Question: I am following a tutorial. And I am trying to draw a .bmp file to the screen. It builds with no errors but no image appears. according to the book, I should see the image pop up in random places. Below is my code. The author doesnt recommend this technique for drawing objects, he is just doing for demostration. In case your wondering.
The image is a 25x25 square red square.
'''
#include <windows.h>
#include <iostream>
#include <time.h>
using namespace std;
const string APPTITLE = "Game Loop";
HWND window;
HDC device;
bool gameover = false;
void DrawBitmap(char *filename, int x, int y)
{
//load the bitmap image
HBITMAP image = (HBITMAP)LoadImage(0,"c.bmp", IMAGE_BITMAP,0,0, LR_LOADFROMFILE);
BITMAP bm;
GetObject(image, sizeof(BITMAP), &bm);
HDC hdcImage = CreateCompatibleDC(device);
SelectObject(hdcImage,image);
BitBlt(
device,
x,y,
bm.bmWidth, bm.bmHeight,
hdcImage,
0,0,
SRCCOPY);
//deletec the device context and bitmap
DeleteDC(hdcImage);
DeleteObject((HBITMAP)image);
}
bool Game_Init()
{
srand(time(NULL));
return 1;
}
void Game_Run()
{
if(gameover == true) return;
RECT rect;
GetClientRect(window, &rect);
//draw bitmap at random location
int x = rand() % (rect.right - rect.left);
int y = rand() % (rect.bottom - rect.top);
DrawBitmap("c.bmp",x,y);
}
void Game_End()
{
//free the device
ReleaseDC(window,device);
}
LRESULT CALLBACK WinProc(HWND hWnd, UINT message, WPARAM WParam, LPARAM lparam)
{
switch(message)
{
case WM_DESTROY:
gameover = true;
PostQuitMessage(0);
break;
}
return DefWindowProc(hWnd, message, WParam, lparam);
}
ATOM MyRegisterClass(HINSTANCE hInstance)
{
//set the new windows properties
WNDCLASSEX wc;
wc.cbSize = sizeof(WNDCLASSEX);
wc.style = CS_HREDRAW | CS_VREDRAW;
wc.lpfnWndProc = (WNDPROC) WinProc;
wc.cbClsExtra = 0;
wc.cbWndExtra = 0;
wc.hInstance = hInstance;
wc.hIcon = NULL;
wc.hCursor = LoadCursor(NULL, IDC_ARROW);
wc.hbrBackground = (HBRUSH)GetStockObject(BLACK_BRUSH);
wc.lpszMenuName = NULL;
wc.lpszClassName= APPTITLE.c_str();
wc.hIconSm = NULL;
return RegisterClassEx(&wc);
}
bool InitInstance(HINSTANCE hInstance, int nCmdShow)
{
//create a new window
window = CreateWindow(
APPTITLE.c_str(),
APPTITLE.c_str(),
WS_OVERLAPPEDWINDOW,
CW_USEDEFAULT, CW_USEDEFAULT,
640,480,
NULL,
NULL,
hInstance,
NULL);
//was there an error creating the window ?
if(window == 0) return 0;
//display the window
ShowWindow(window, nCmdShow);
UpdateWindow(window);
device = GetDC(window);
return 1;
}
int WINAPI WinMain(HINSTANCE hInstance, HINSTANCE hPrevInstance,
LPSTR lpCmdLine, int nCmdShow)
{
//declare variables
MSG msg;
//register the class
MyRegisterClass(hInstance);
//initialize application
if(!InitInstance(hInstance, nCmdShow)) return 0;
//initilize the game
if(!Game_Init()) return 0;
//main message loop
while(!gameover)
{
if(PeekMessage(&msg,NULL, 0, 0,PM_REMOVE))
{
TranslateMessage(&msg);
DispatchMessage(&msg);
}
Game_Run();
}
Game_End();
return msg.wParam;
}
'''
I am not sure if its because I have the image in the wrong location. but if that was the case. I figure it would throw a error. I have the image placed at the root of my source folder.
[EDIT]
Also , when I rebuild, I get a warning which might be a cause but here is the warning
'''
1>------ Rebuild All started: Project: Begin, Configuration: Debug Win32 ------
1>Deleting intermediate and output files for project 'Begin', configuration 'Debug|Win32'
1>Compiling...
1>main.cpp
1>c:\users\numerical25\documents\visual studio 2008\projects\begin\begin\main.cpp(39) : warning C4244: 'argument' : conversion from 'time_t' to 'unsigned int', possible loss of data
1>Compiling manifest to resources...
1>Microsoft (R) Windows (R) Resource Compiler Version 6.1.6723.1
1>Copyright (C) Microsoft Corporation. All rights reserved.
1>Linking...
1>LINK : C:\Users\numerical25\Documents\Visual Studio 2008\Projects\Begin\Debug\Begin.exe not found or not built by the last incremental link; performing full link
1>Embedding manifest...
1>Microsoft (R) Windows (R) Resource Compiler Version 6.1.6723.1
1>Copyright (C) Microsoft Corporation. All rights reserved.
1>Build log was saved at "file://c:\Users\numerical25\Documents\Visual Studio 2008\Projects\Begin\Begin\Debug\BuildLog.htm"
1>Begin - 0 error(s), 1 warning(s)
========== Rebuild All: 1 succeeded, 0 failed, 0 skipped ==========
'''

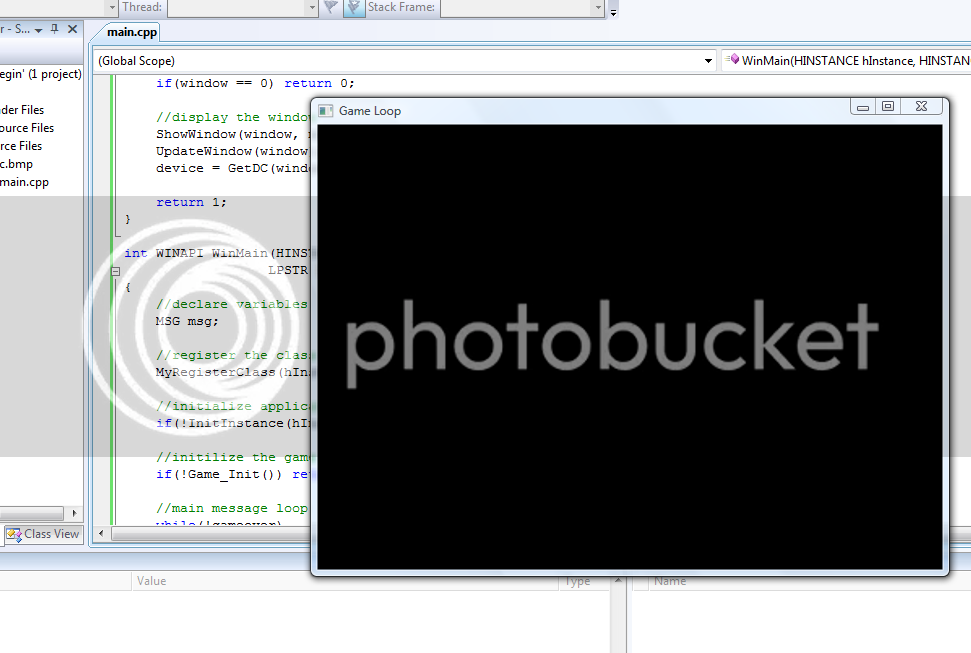
Answer: The code does work, you just forgot to put your 'c.bmp' in the right location. Put it in the project output folder (i.e. bin/Debug) if you're launching the program from Explorer or to the project folder if you're lanching the program from Visual Studio.